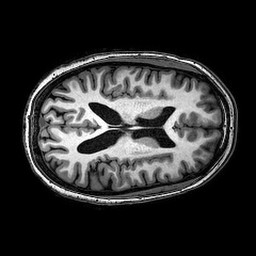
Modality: T1w
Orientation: axial
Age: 21
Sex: female
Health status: healthy
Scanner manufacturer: philips
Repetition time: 0.008138 s
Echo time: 0.00374 s